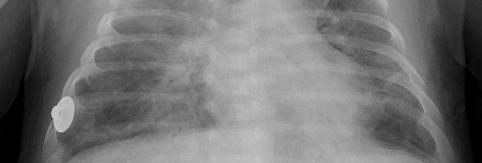
Diagnosis: PNEUMONIA